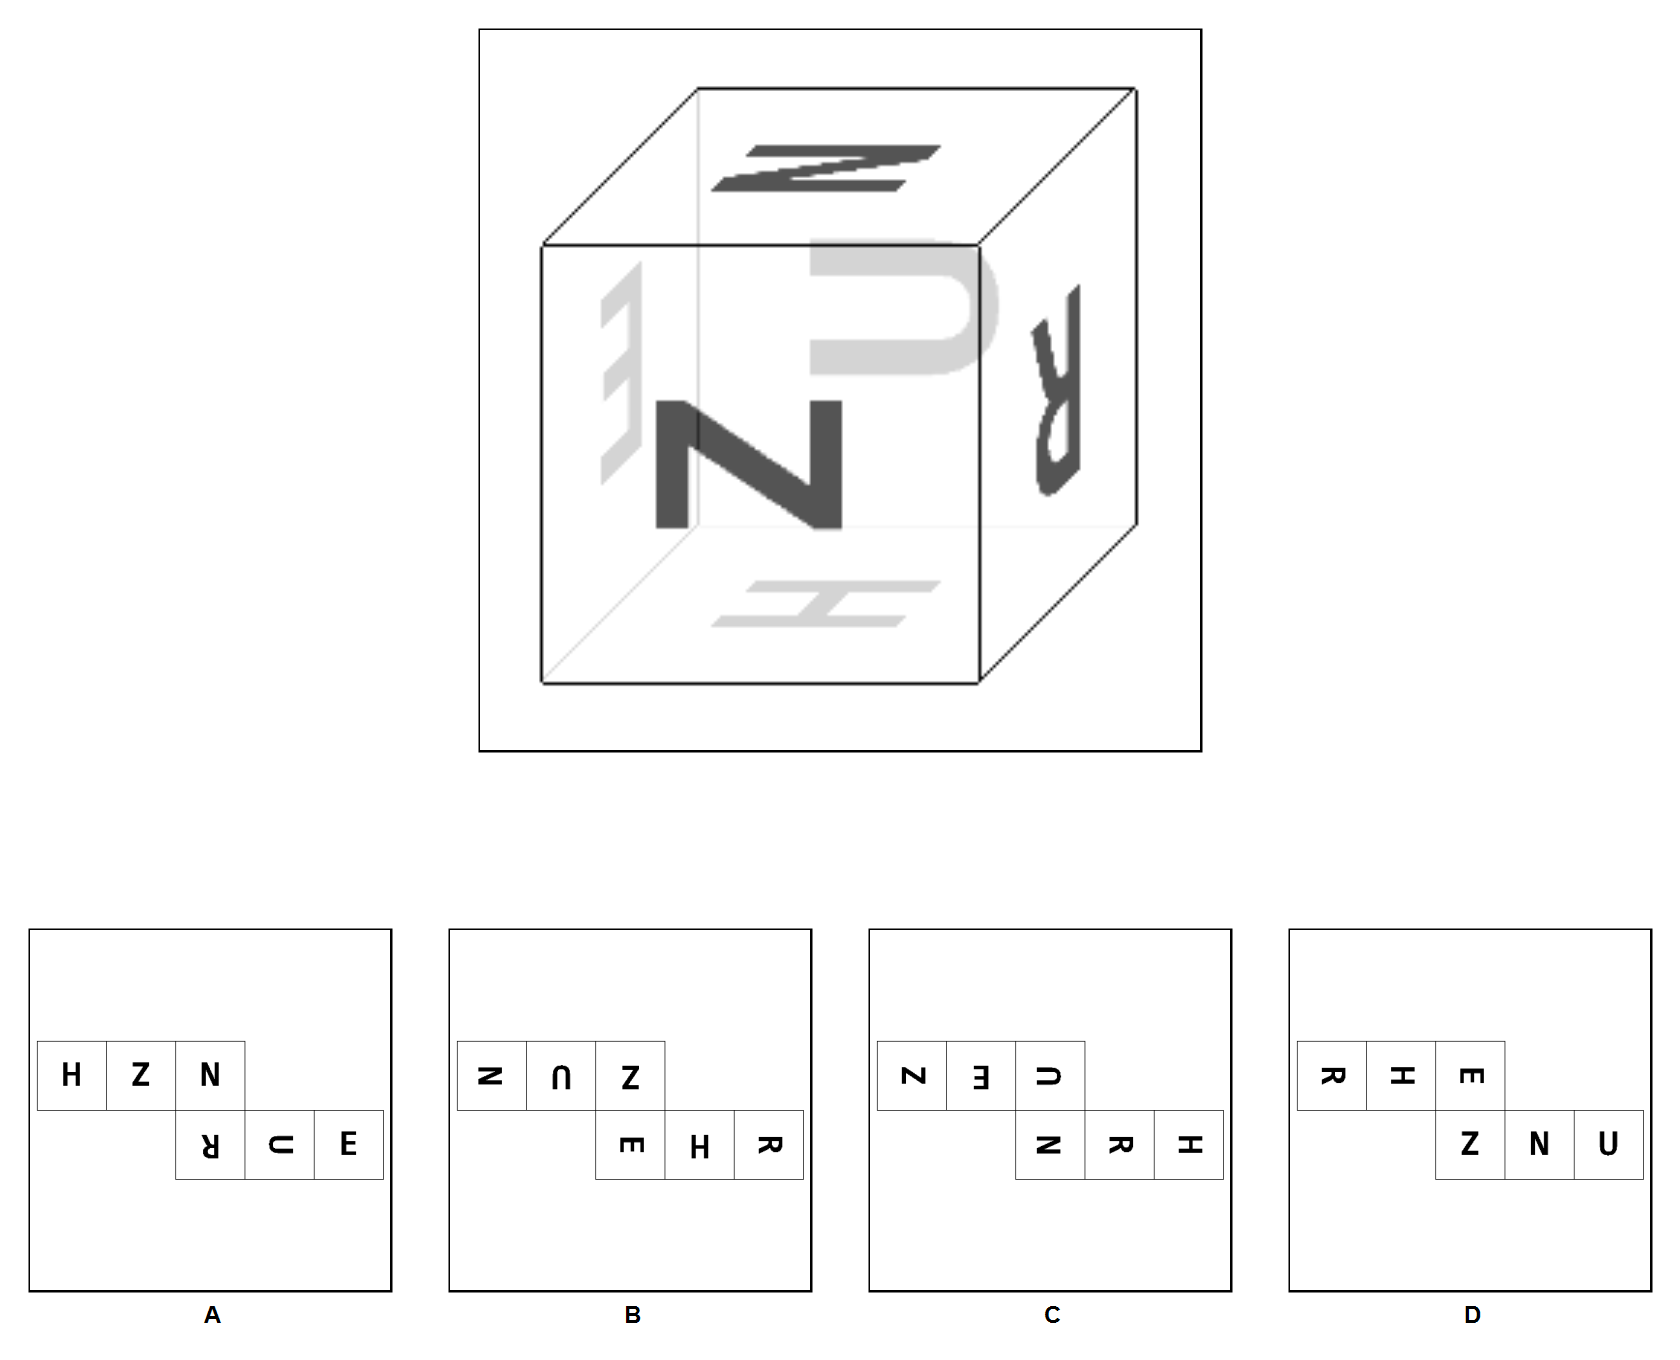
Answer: B